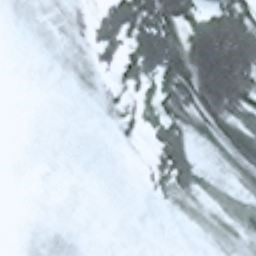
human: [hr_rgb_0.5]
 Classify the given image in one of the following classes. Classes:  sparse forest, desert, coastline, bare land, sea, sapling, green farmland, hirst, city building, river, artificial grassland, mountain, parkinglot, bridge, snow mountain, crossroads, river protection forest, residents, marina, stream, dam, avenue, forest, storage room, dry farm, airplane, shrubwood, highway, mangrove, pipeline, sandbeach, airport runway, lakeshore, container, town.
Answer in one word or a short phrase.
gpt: snow mountain